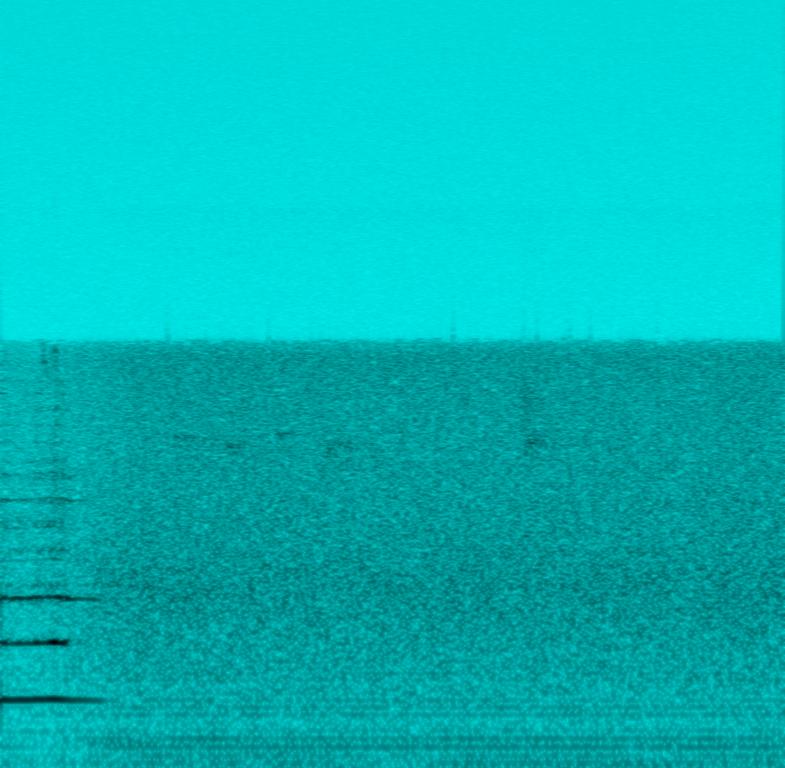
The low quality recording features a short snippet of breathy flute melody at the beginning of the loop, followed by birds chirping and water flowing sounds, due to the fact that it was recorded outdoors. The recording is noisy and in mono.